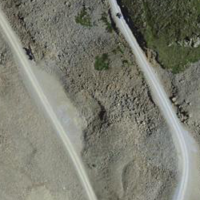
EUNIS habitat code: 31
Species observed at this site:
Anthus spinoletta